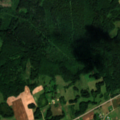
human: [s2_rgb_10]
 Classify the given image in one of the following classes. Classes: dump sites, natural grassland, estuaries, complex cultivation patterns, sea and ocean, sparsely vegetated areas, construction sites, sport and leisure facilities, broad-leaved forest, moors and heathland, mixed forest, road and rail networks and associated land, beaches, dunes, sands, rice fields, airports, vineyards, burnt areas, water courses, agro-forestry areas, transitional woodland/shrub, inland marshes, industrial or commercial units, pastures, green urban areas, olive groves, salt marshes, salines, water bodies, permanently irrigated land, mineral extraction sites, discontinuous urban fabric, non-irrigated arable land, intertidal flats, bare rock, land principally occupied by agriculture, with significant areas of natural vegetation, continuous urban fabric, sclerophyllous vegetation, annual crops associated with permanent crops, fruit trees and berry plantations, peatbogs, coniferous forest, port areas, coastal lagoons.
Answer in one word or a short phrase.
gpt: discontinuous urban fabric, complex cultivation patterns, land principally occupied by agriculture, with significant areas of natural vegetation, broad-leaved forest, coniferous forest, mixed forest